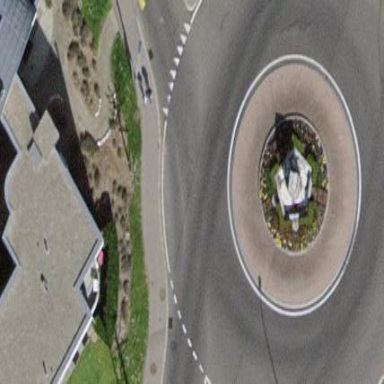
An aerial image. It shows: Primary highway with asphalt surface leading to roundabout.